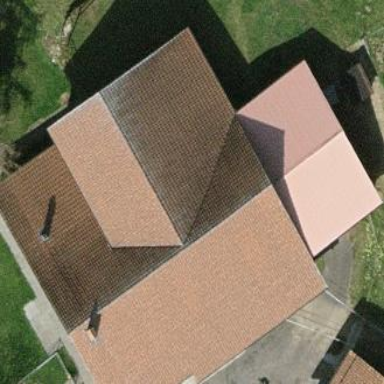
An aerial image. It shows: Detached building.